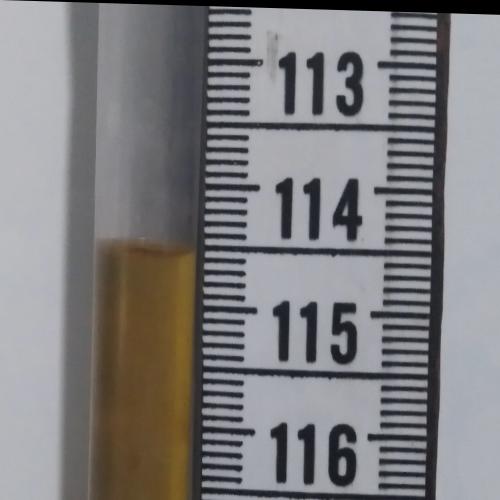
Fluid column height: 114.5 cm